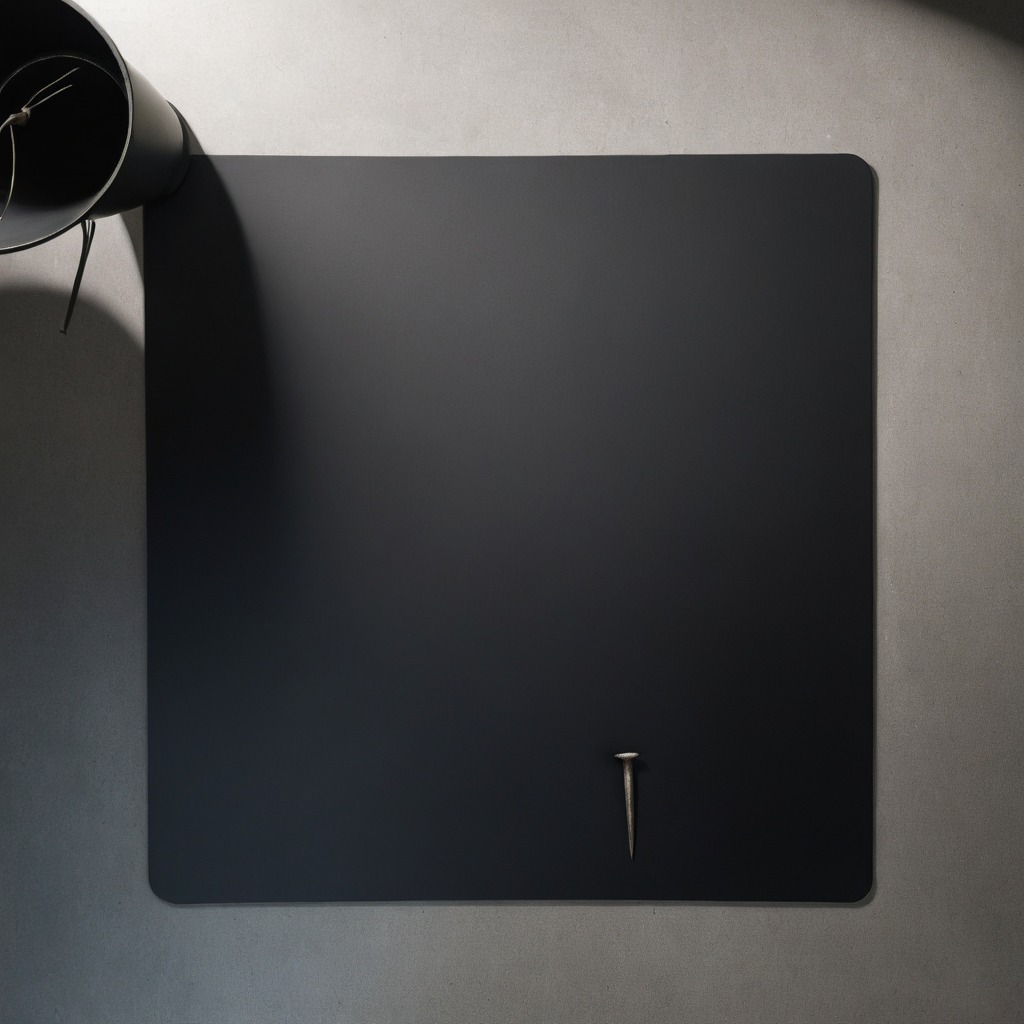
A black iron nail lies on the tabletop.